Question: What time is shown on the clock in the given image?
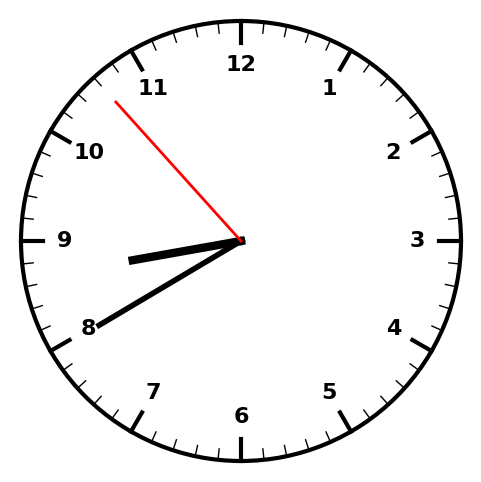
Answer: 08:39:53